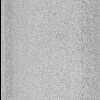
Atmospheric dust classification: dusty